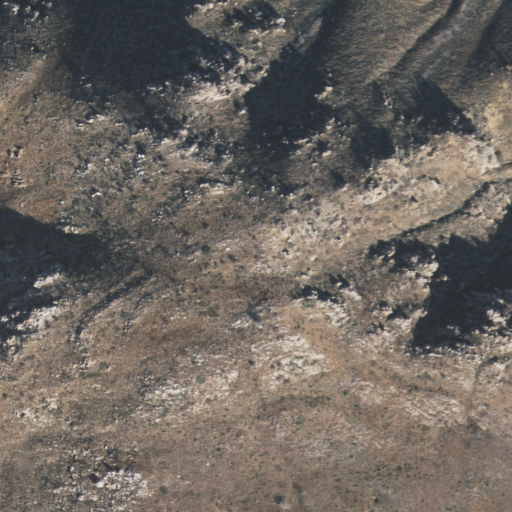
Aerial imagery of mountain in Arizona named Troy Mountain containing only shrub